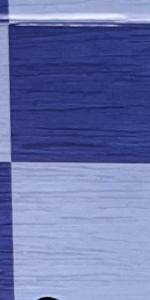
Label: Empty